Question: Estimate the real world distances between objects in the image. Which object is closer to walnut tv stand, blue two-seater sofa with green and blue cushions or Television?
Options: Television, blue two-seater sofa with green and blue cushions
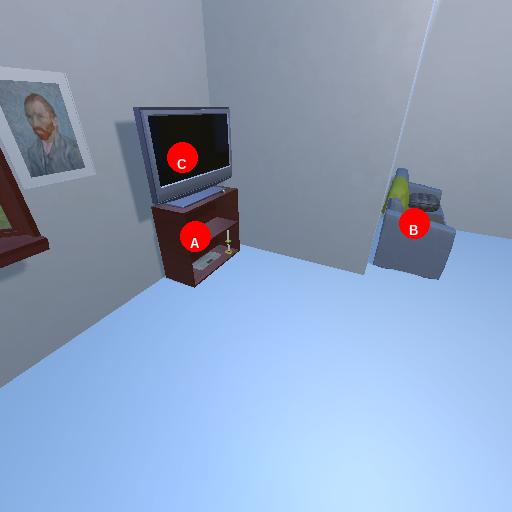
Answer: Television